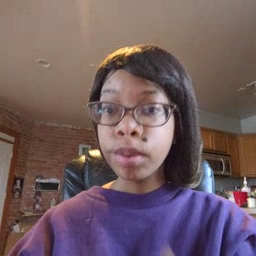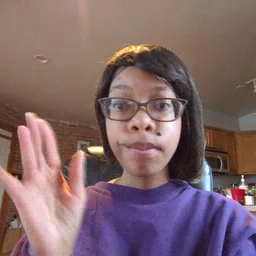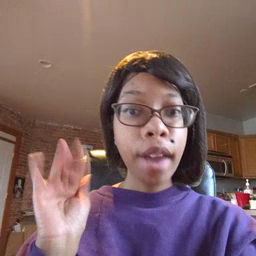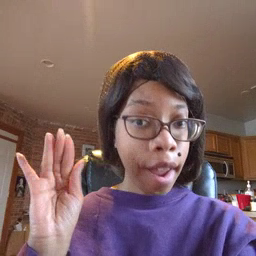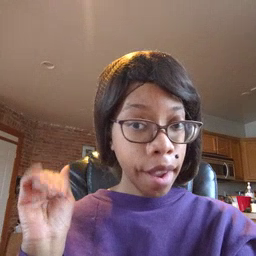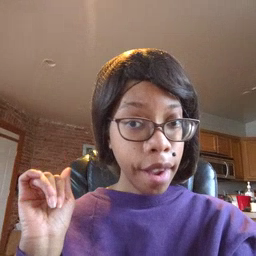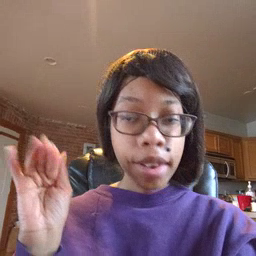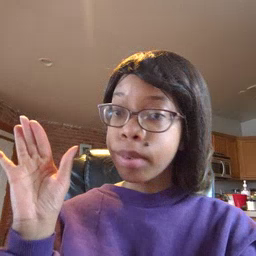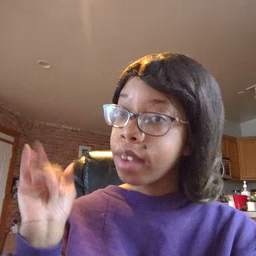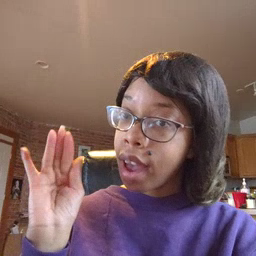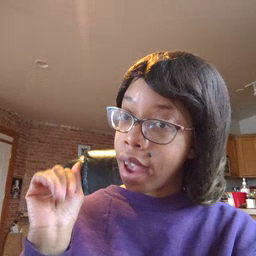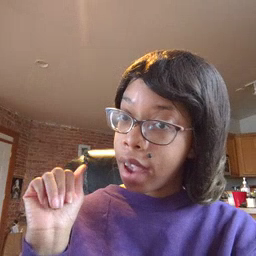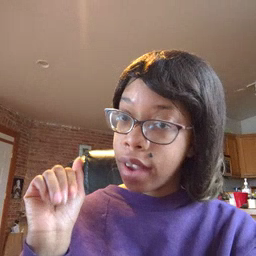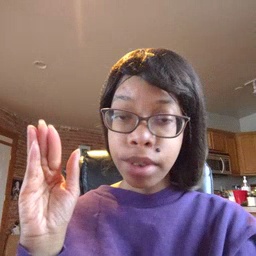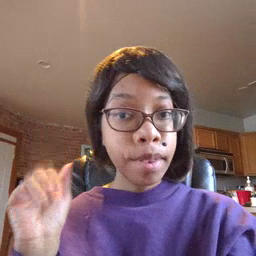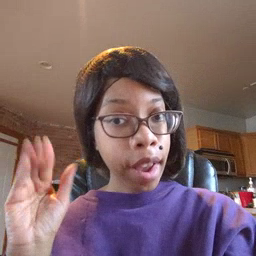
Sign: bye